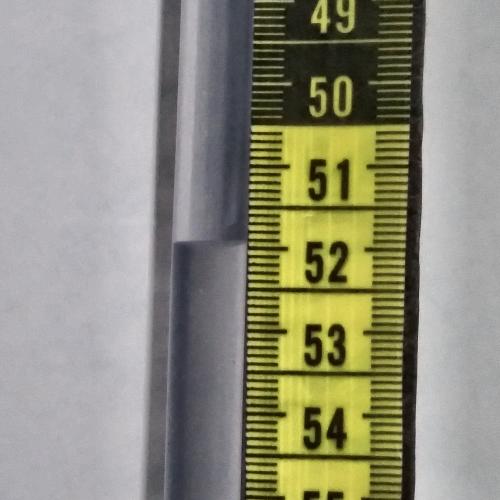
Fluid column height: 51.9 cm